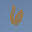
Label: 6